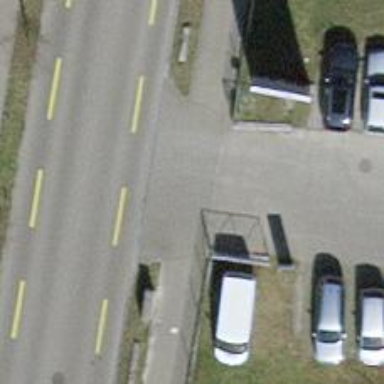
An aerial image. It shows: Unmarked crossing with traffic calming table on the road.